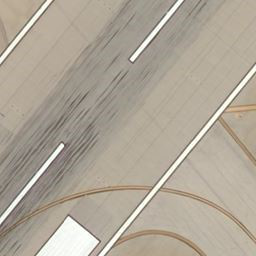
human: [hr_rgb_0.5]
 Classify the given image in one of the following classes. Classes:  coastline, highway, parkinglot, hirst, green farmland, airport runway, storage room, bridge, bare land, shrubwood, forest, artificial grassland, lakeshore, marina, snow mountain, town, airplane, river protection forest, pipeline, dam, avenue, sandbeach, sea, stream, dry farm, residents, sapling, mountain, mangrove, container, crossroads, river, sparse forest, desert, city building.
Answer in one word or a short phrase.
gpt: airport runway